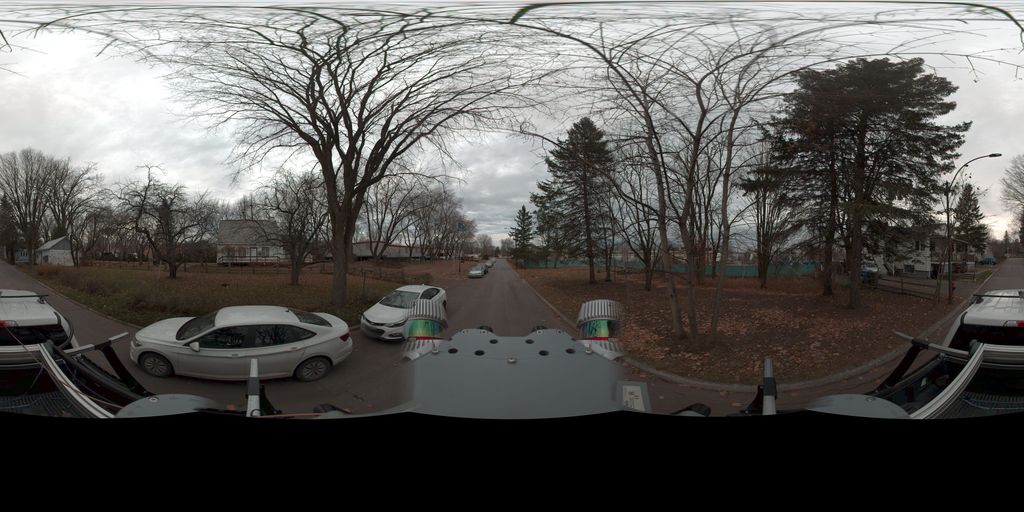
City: quebec_city